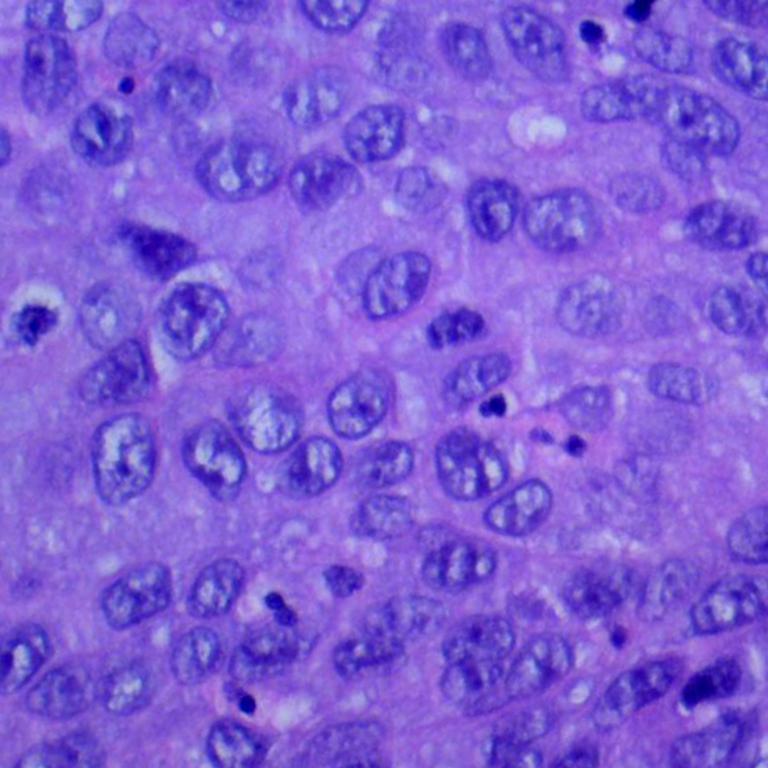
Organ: lung
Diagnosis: squamous carcinomas